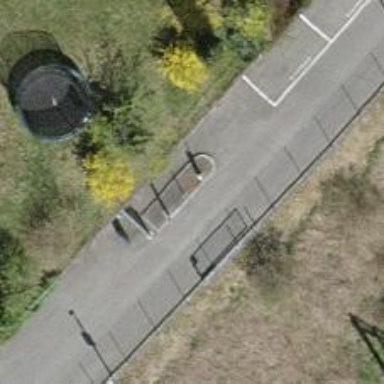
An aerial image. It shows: Lift gate barrier.